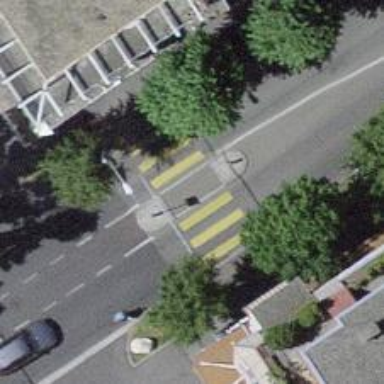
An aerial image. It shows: Tertiary road with asphalt surface. There are sidewalks on both sides and dedicated cycle lane. Trolley wires are also present along the road.